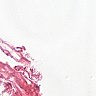
Metastatic tissue present: no